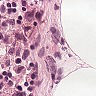
Metastatic tissue present: no